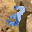
Label: 3